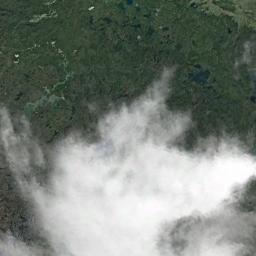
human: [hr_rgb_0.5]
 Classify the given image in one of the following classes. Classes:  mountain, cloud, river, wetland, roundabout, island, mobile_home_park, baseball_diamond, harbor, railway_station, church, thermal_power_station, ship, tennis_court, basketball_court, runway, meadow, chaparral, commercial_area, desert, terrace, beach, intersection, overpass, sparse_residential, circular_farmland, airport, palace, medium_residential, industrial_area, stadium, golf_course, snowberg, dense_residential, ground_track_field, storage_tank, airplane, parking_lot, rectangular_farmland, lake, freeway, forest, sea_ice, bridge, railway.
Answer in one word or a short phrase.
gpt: cloud